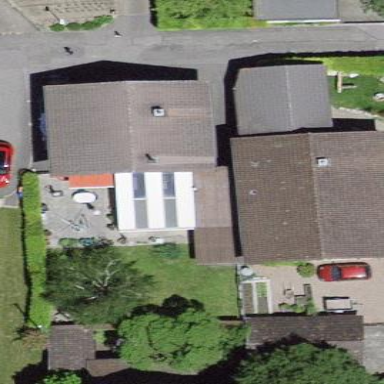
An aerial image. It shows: Residential building.